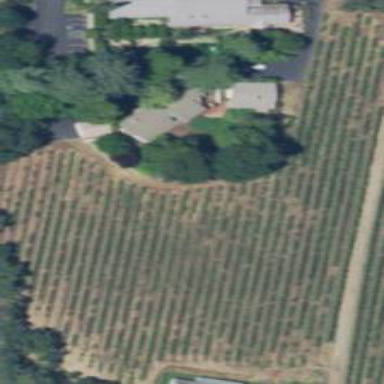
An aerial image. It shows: Vineyard where grapes are grown.